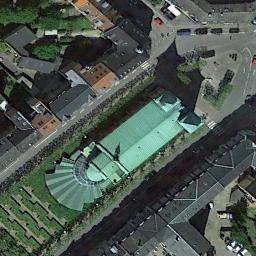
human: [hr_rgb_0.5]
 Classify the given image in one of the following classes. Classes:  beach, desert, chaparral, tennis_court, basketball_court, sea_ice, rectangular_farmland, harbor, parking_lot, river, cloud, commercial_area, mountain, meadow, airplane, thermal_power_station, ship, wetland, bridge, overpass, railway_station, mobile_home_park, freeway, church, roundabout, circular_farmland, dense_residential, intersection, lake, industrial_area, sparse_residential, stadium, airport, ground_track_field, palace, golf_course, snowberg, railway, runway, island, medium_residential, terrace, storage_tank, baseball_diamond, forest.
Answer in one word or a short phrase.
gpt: church